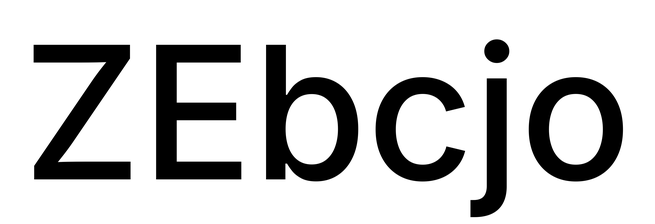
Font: Inter_Medium